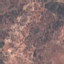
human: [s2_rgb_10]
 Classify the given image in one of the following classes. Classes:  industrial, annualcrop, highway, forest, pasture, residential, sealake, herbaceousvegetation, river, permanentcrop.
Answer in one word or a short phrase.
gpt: HerbaceousVegetation